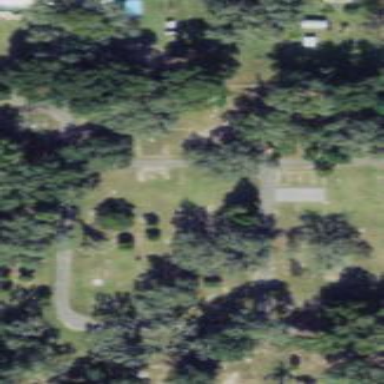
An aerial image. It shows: Cemetery.